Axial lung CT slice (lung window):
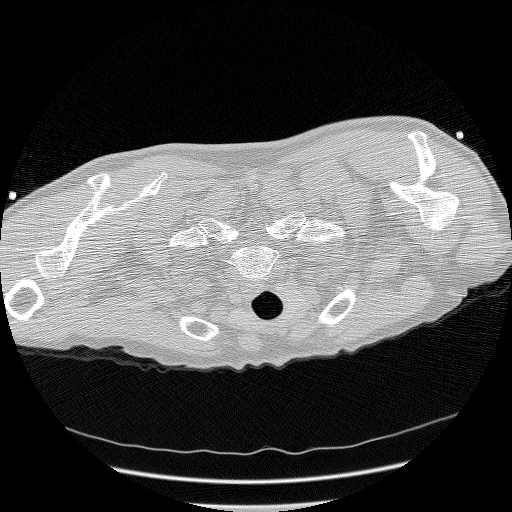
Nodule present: no